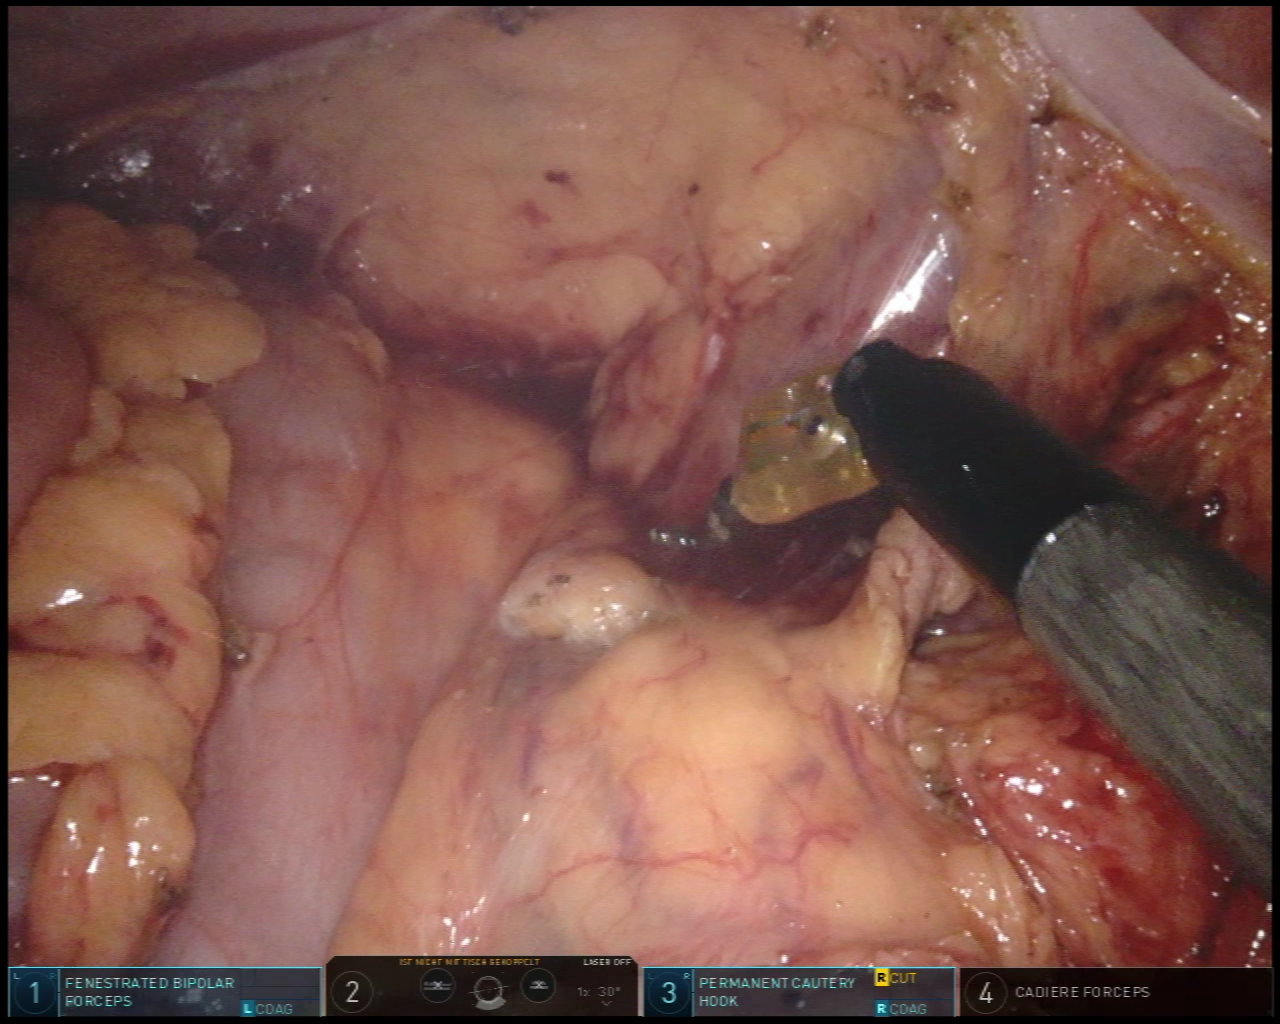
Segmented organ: ureter
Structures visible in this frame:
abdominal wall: yes
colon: yes
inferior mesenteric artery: no
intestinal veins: no
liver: no
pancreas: no
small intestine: no
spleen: no
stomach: no
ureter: yes
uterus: no
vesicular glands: no